Field crop: tomato
Growth stage: 1
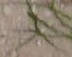
Species: cyperus